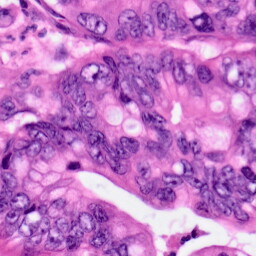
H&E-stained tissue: Pancreatic